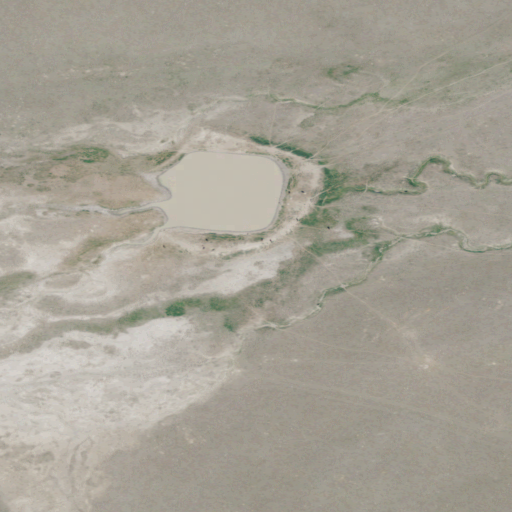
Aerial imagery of valley in Montana named South Fork Klingensmith Coulee containing grassland and shrub